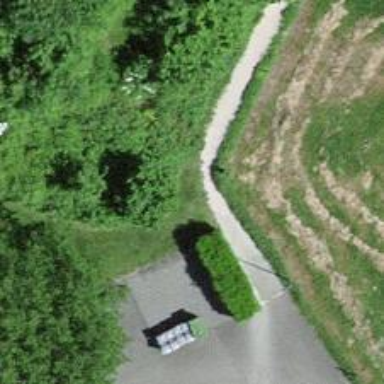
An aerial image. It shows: Unpaved path.